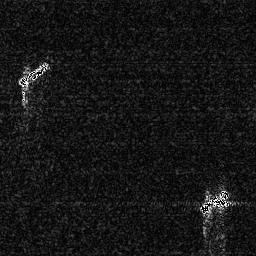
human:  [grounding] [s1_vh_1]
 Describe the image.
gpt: In the satellite image, there is  <ref>1 medium ship </ref> <box>[[5, 22, 20, 34, 0]]</box> located at top left,  <ref>1 medium ship </ref> <box>[[76, 73, 90, 83, 0]]</box> located at bottom right.